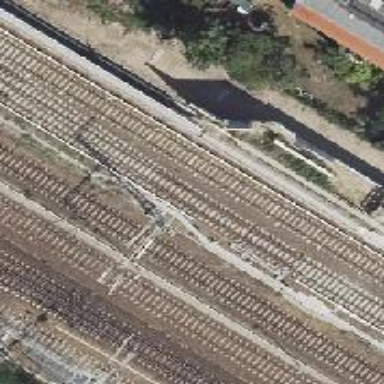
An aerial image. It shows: Railway signal.